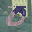
Label: 0